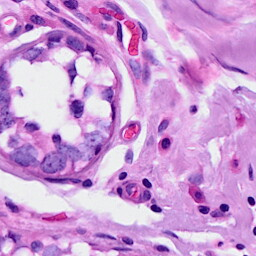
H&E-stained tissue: Breast